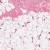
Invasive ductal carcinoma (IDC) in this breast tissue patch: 0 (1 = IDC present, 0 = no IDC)